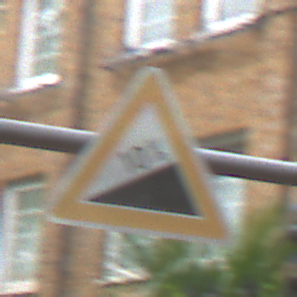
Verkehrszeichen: Steigung10
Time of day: MorningAfternoon
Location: Outdoor (Urban)
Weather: Overcast
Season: NotSpecified
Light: Natural